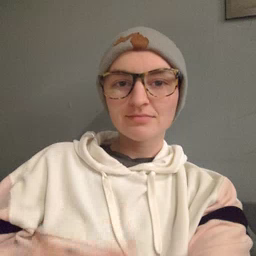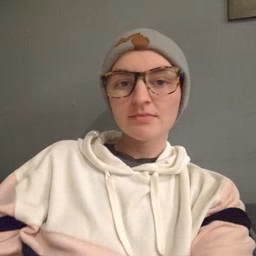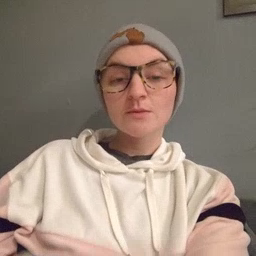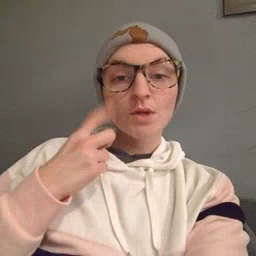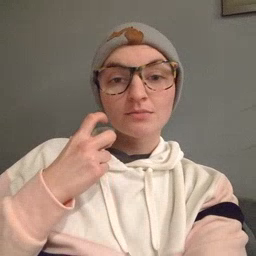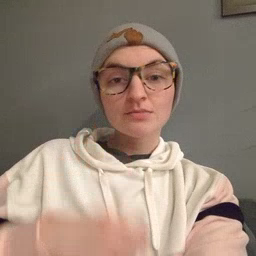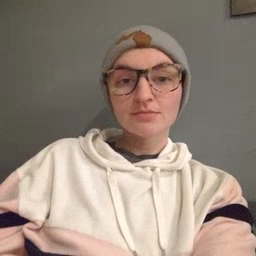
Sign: cry